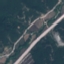
Land use / land cover class: Highway